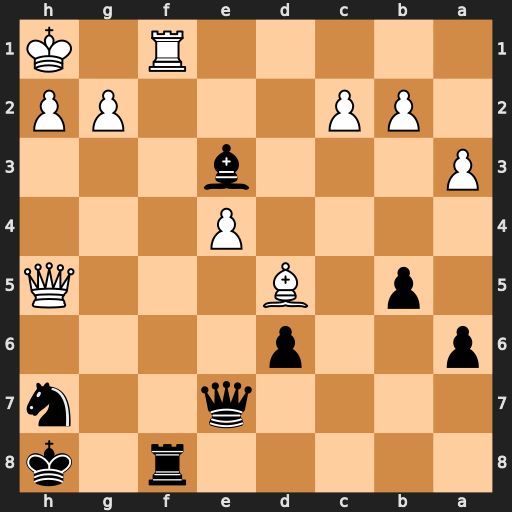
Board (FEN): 5r1k/4q2n/p2p4/1p1B3Q/4P3/P3b3/1PP3PP/5R1K
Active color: b
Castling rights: -
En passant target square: -
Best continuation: Rxf1#